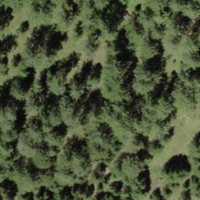
EUNIS habitat code: 44
Species observed at this site:
Orchis mascula